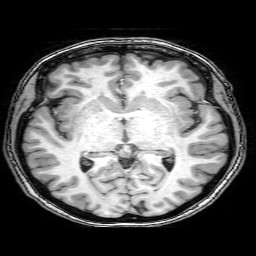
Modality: T1w
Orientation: coronal
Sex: female
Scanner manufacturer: philips
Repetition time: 0.008189 s
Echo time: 0.00377 s